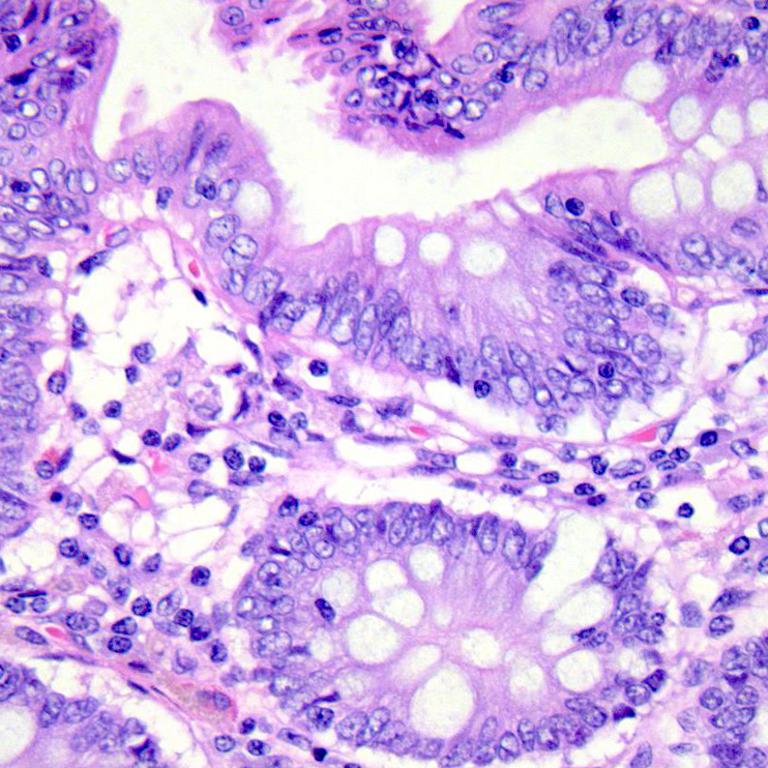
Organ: colon
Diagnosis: benign